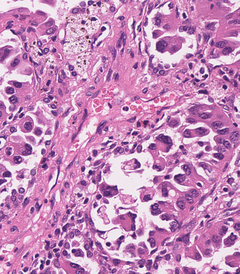
Tumor epithelial tissue: yes
Tumor-associated stroma tissue: yes
Normal tissue: no